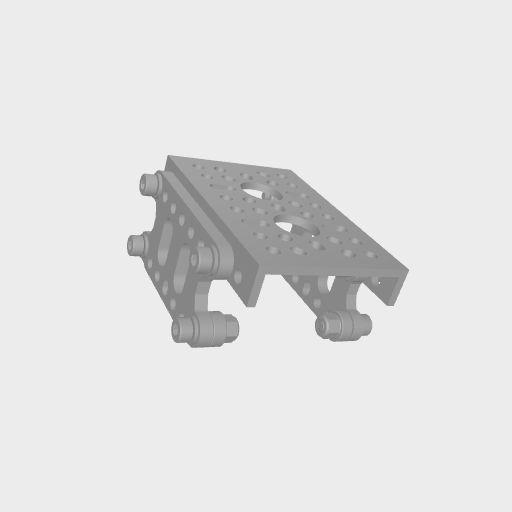
Part: BallBearingCarriage